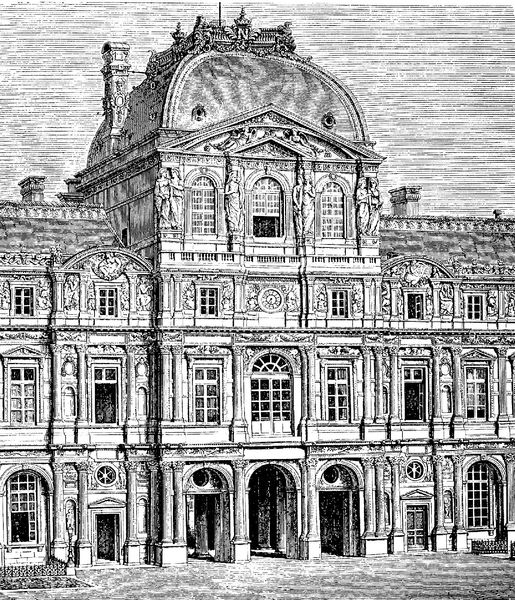
Titel: Architekturschmuck am Giebel des Uhren-Pavillons des Louvre in Paris
Künstler: Jacques Sarrazin
Standort: Paris, Louvre (EU - F - Ile-de-France)
Schlagwörter: himmel, fenster, frankreich, skizze, säulen, zeichnung, gebäude, haus, schloss, weg, barock, schornstein, fassade, schule, giebel, platz, figuren, kuppel, ornamente, uhr, durchgang, tor, eingang, außen, palast, druck, radierung, stich, portal, sims, anwesen, romantisch, hmmel, bau, durchfahrt, arcitektur, schörnstein